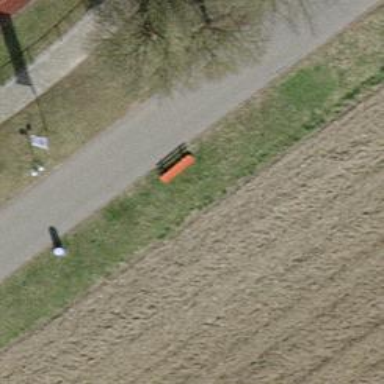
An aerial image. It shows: Red bench.